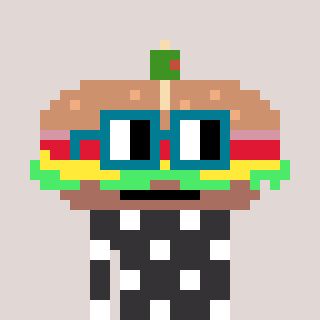
a pixel art character with square dark green glasses, a sandwich-shaped head and a grayscale-colored body on a warm background